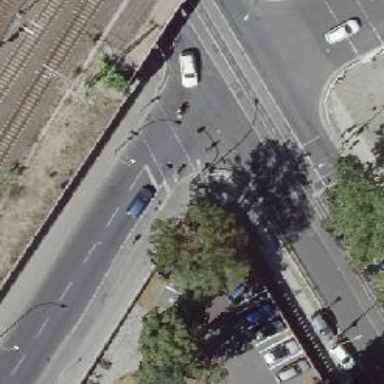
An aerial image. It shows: Tertiary road with asphalt surface and lane markings for cycleway on the left.